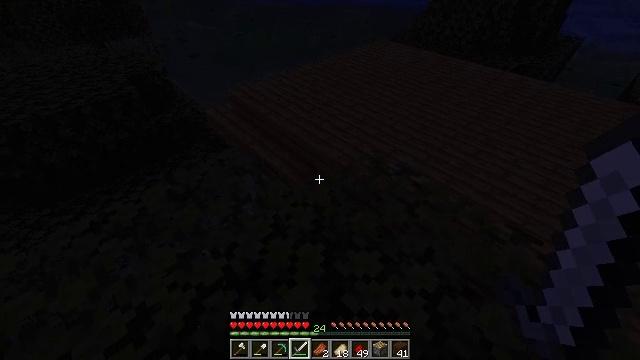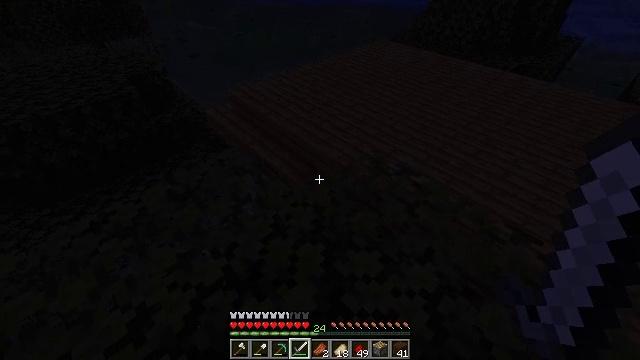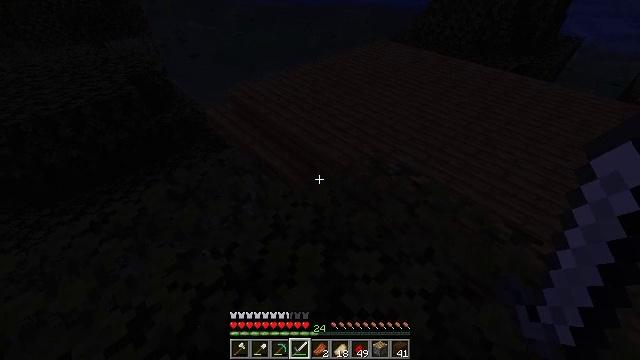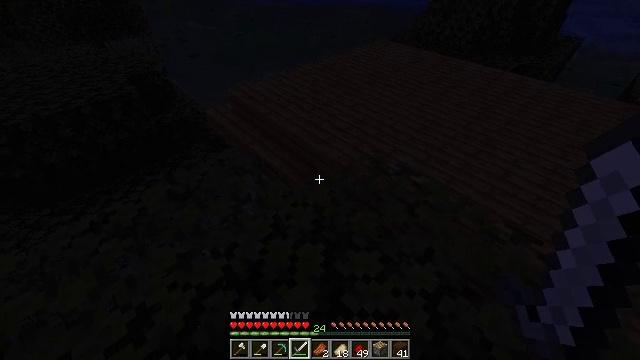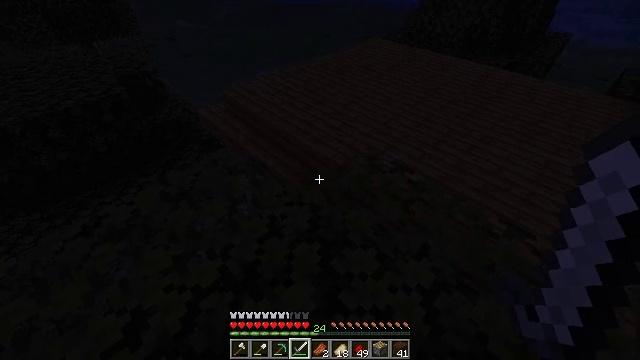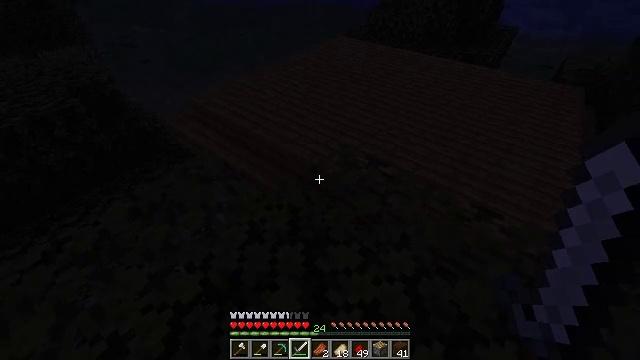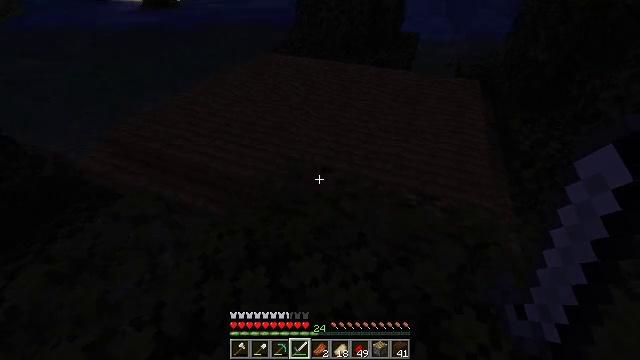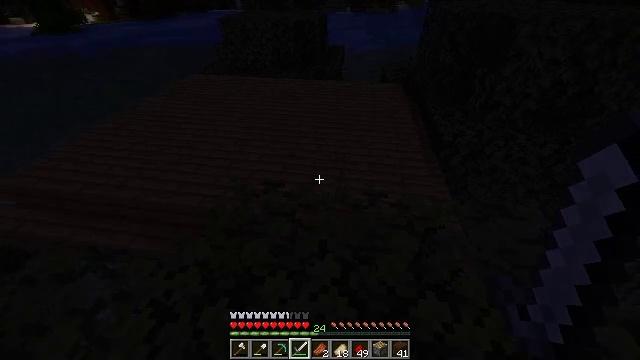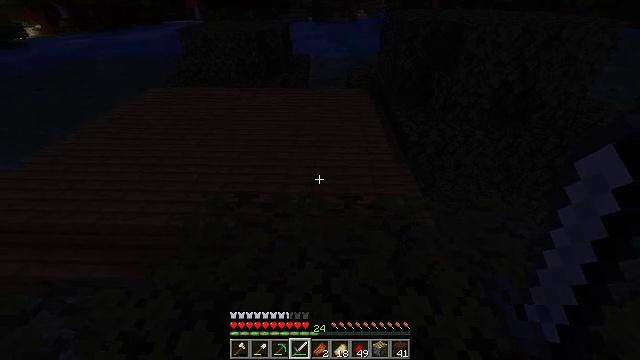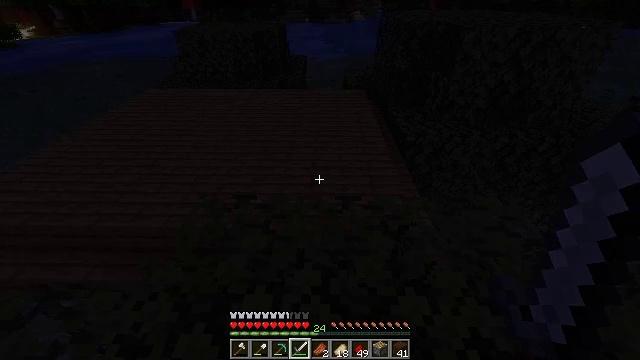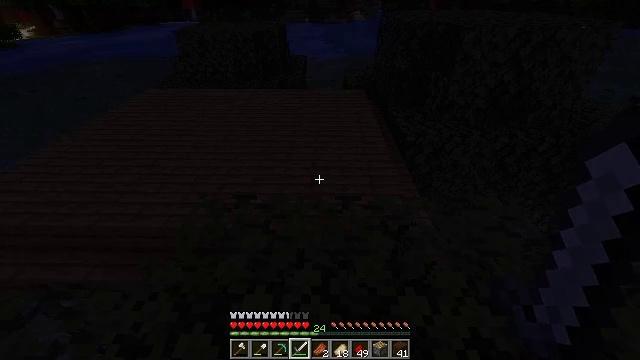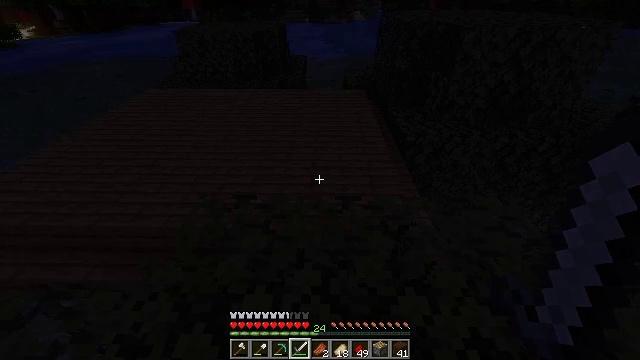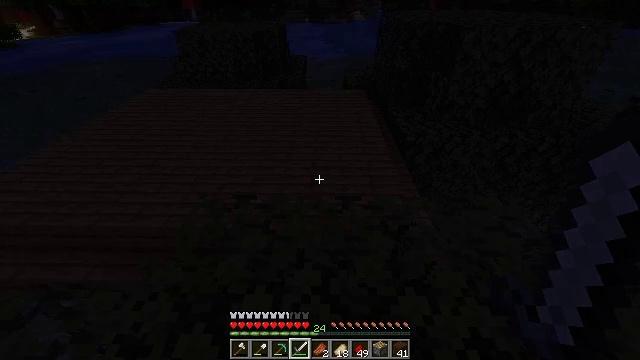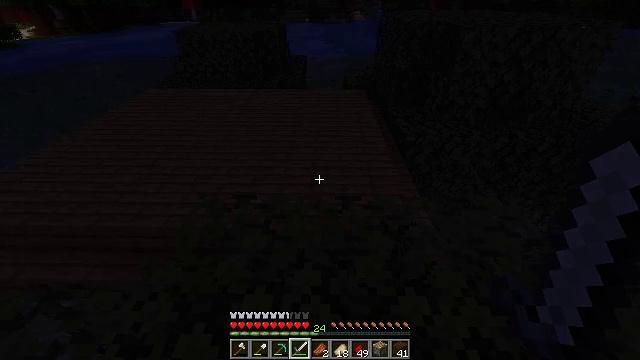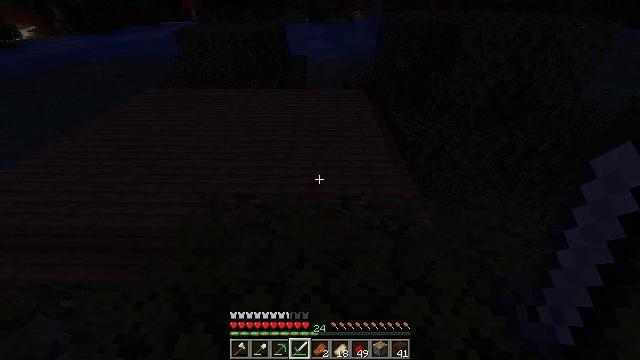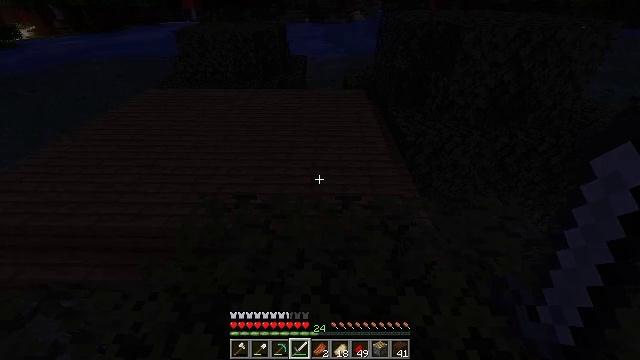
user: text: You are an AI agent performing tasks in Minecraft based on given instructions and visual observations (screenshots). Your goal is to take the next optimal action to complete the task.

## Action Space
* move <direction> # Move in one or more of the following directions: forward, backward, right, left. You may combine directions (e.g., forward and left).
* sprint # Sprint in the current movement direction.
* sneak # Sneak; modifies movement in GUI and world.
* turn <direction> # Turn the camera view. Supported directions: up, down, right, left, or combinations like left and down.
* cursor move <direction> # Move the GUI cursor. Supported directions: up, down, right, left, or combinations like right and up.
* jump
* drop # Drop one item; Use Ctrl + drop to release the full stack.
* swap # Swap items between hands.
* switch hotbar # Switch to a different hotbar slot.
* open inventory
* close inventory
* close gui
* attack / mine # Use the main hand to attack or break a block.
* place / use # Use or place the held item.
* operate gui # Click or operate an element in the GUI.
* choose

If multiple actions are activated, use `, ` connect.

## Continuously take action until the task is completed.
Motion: motion action
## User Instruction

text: Combat the slime.
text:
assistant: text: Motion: no_op
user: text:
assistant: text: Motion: no_op
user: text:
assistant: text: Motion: no_op
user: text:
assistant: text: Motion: turn right
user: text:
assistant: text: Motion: turn right
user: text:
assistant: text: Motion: turn right and up
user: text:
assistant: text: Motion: turn right and up
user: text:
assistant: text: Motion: turn right and up
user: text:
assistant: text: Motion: no_op
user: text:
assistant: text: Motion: no_op
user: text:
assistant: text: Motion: no_op
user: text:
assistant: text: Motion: no_op
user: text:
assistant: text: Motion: no_op
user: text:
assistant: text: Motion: no_op
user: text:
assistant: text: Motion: no_op
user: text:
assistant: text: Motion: no_op
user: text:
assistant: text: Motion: no_op
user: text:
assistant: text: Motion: no_op
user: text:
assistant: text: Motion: no_op
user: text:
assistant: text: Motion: turn left
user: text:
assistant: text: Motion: turn left and up
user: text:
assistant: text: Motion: turn left and up
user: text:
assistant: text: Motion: turn left and up
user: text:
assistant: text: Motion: no_op
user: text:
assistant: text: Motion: no_op
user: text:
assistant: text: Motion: no_op
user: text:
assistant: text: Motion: no_op
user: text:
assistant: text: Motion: no_op
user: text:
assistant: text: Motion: no_op
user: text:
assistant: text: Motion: no_op